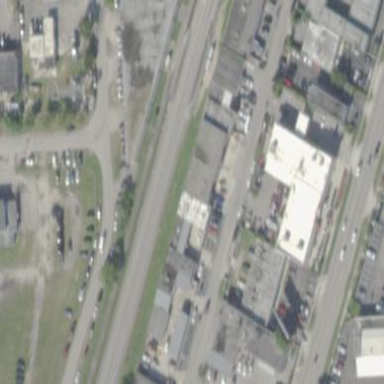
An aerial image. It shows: Retail building.